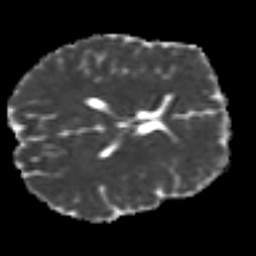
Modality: MD
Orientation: axial
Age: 24
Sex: male
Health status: healthy
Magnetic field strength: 3 T
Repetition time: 9 s
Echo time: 0.093 s